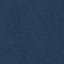
Land use / land cover class: SeaLake